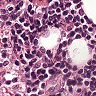
Metastatic tissue present: no